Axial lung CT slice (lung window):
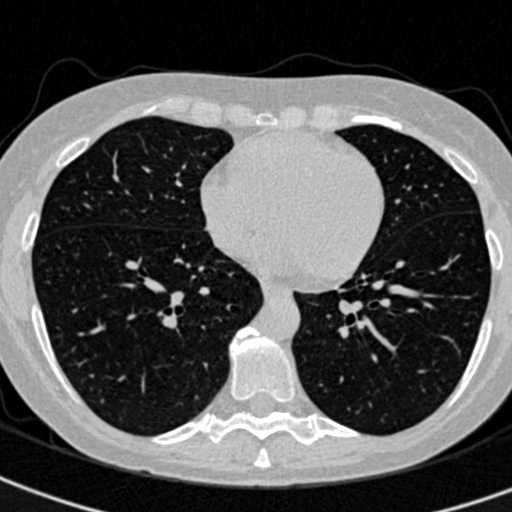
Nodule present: no